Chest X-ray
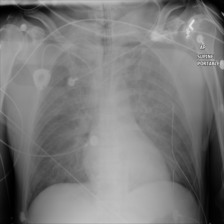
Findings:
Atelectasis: negative
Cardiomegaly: negative
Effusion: negative
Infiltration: positive
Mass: negative
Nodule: negative
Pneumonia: negative
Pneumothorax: negative
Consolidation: negative
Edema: negative
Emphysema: negative
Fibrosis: negative
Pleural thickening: negative
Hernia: negative